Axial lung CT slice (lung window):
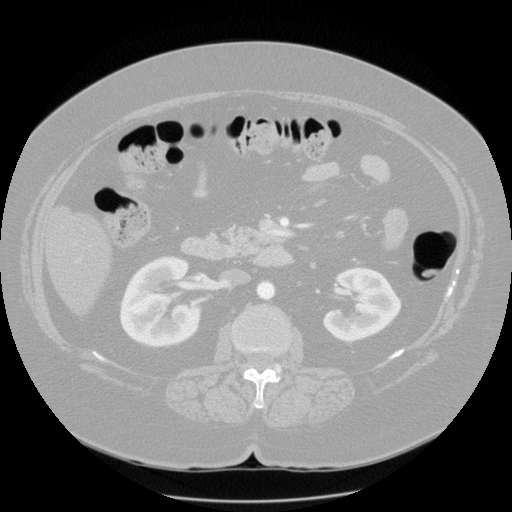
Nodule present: no